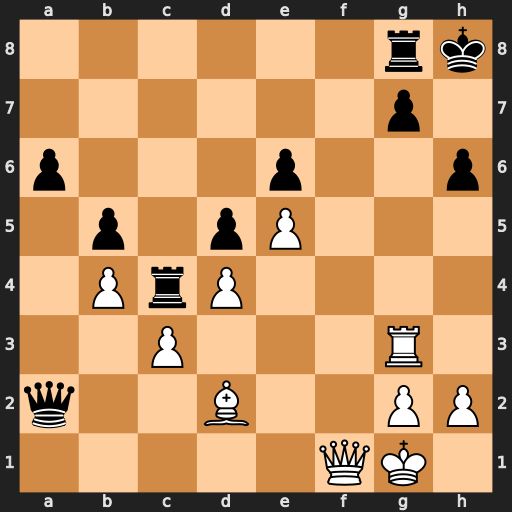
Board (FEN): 6rk/6p1/p3p2p/1p1pP3/1PrP4/2P3R1/q2B2PP/5QK1
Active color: w
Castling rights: -
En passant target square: -
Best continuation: Bxh6 Rcc8 Qc1